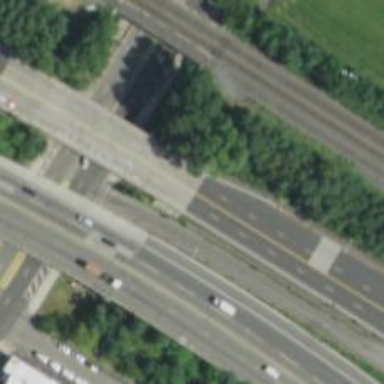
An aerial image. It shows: Asphalt trunk highway which is also expressway.